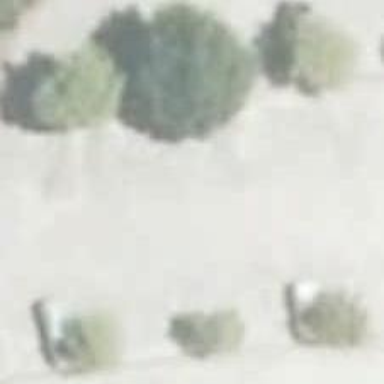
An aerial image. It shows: Parking aisle designated as service road.